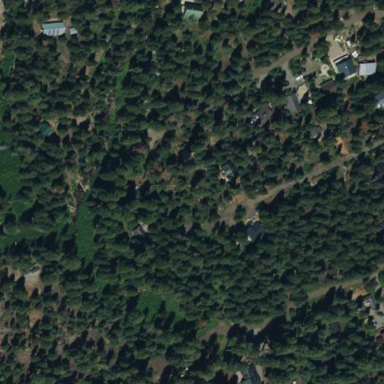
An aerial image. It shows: Woodland with evergreen needle-leaved trees.